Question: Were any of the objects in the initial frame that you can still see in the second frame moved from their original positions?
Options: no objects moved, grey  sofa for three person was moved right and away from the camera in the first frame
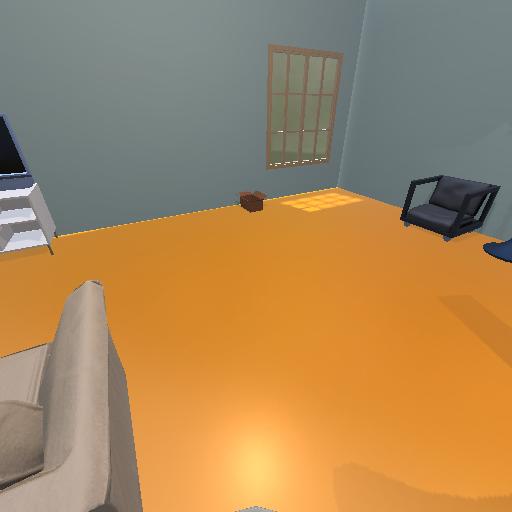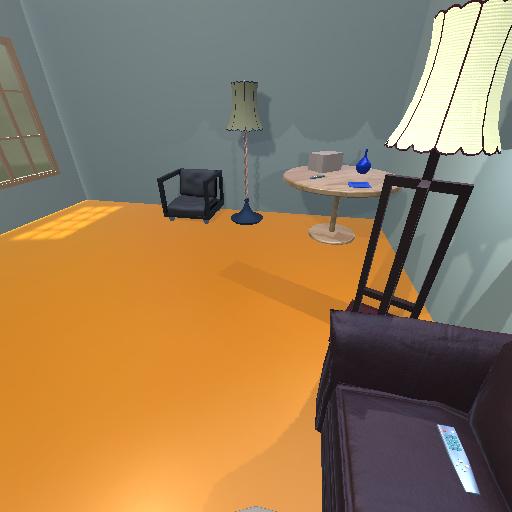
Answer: no objects moved